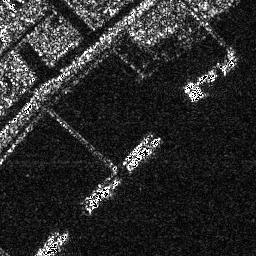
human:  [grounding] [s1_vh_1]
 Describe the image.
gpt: In the satellite image, there is  <ref>1 medium ship </ref> <box>[[48, 52, 62, 66, 0]]</box> located at center,  <ref>1 medium ship </ref> <box>[[32, 68, 46, 82, 0]]</box> located at bottom,  <ref>1 medium ship </ref> <box>[[14, 89, 27, 99, 0]]</box> located at bottom left.